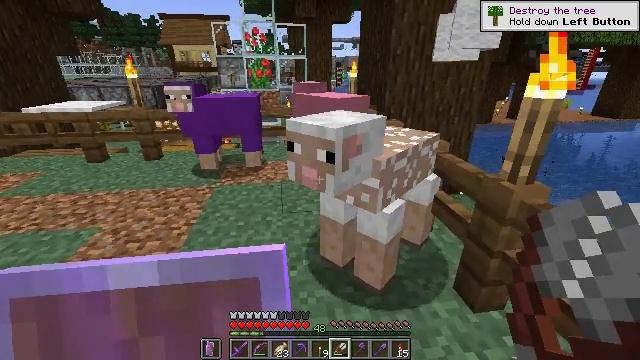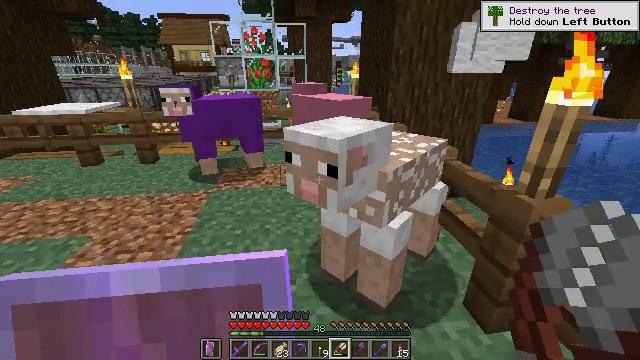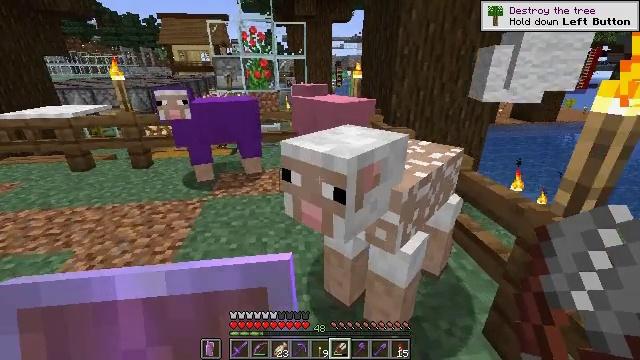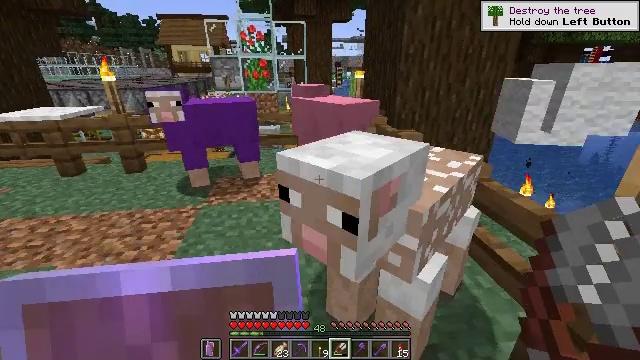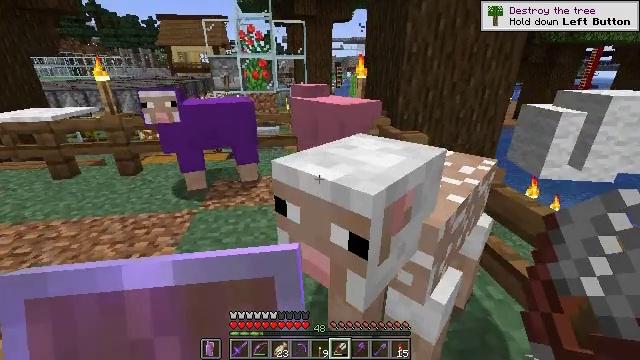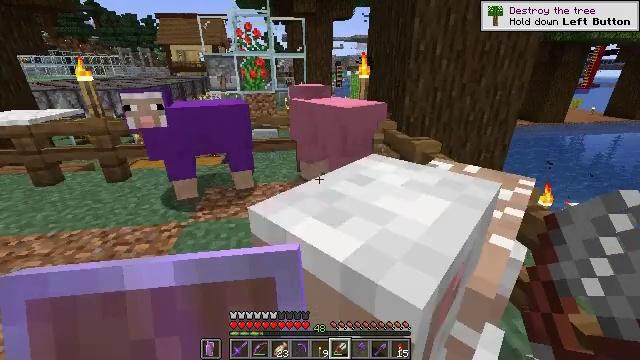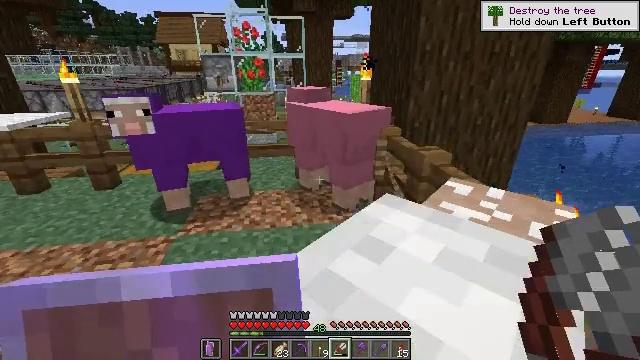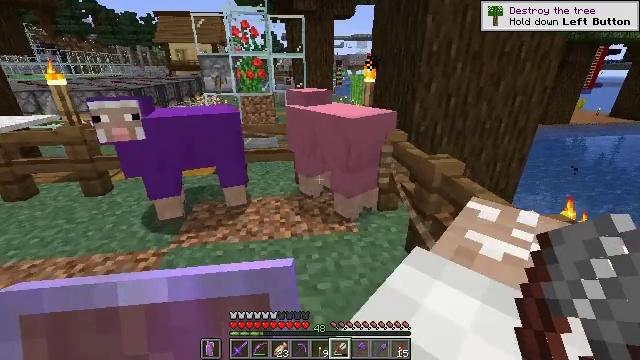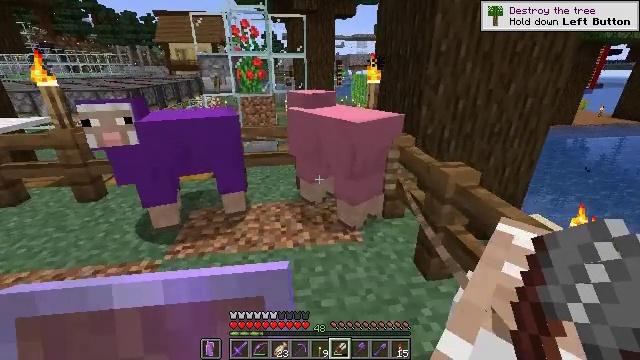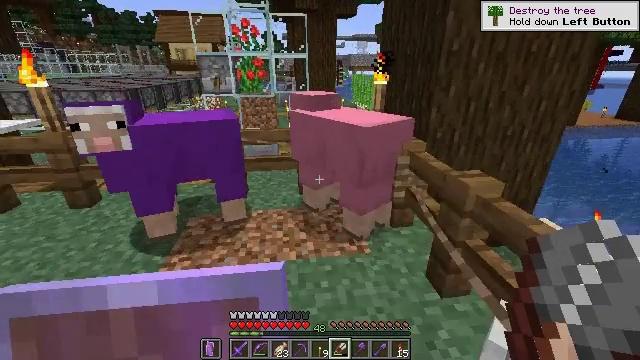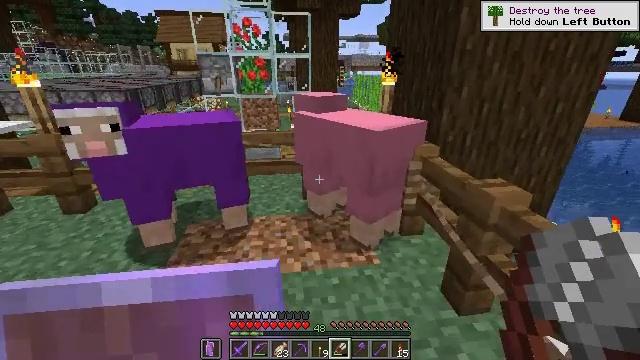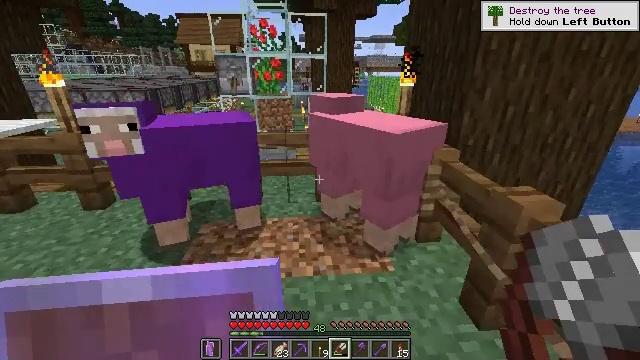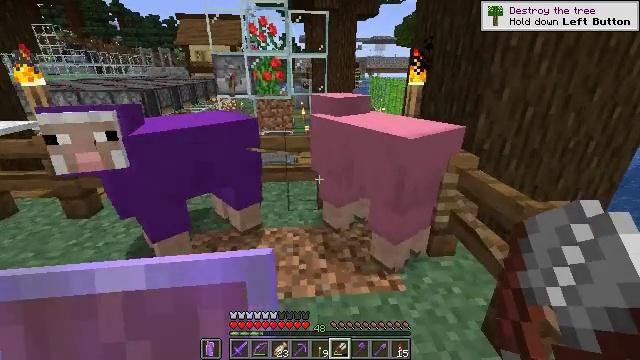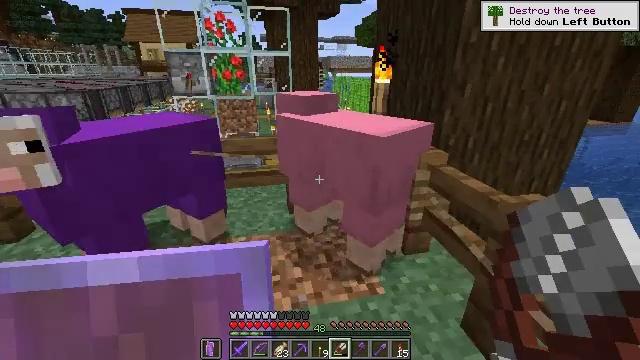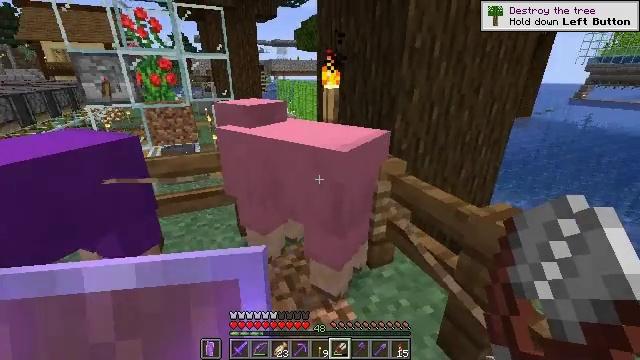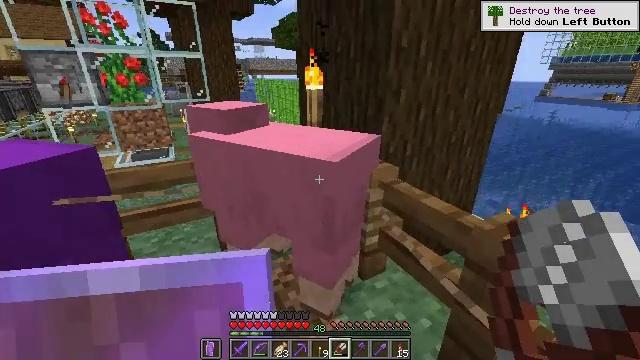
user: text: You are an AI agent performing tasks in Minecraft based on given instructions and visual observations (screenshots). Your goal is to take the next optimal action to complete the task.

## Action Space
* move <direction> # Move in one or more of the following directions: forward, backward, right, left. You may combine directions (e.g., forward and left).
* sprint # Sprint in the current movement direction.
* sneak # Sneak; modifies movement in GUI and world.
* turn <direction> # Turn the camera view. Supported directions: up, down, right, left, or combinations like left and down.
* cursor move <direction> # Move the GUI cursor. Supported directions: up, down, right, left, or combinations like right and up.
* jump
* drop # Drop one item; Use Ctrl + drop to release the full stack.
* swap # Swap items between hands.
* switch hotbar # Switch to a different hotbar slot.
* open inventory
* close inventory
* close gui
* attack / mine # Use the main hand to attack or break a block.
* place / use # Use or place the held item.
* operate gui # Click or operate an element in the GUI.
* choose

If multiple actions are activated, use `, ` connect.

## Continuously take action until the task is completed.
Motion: motion action
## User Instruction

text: craft item air
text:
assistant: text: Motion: move forward
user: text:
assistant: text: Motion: move forward
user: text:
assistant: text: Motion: move forward
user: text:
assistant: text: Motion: move forward
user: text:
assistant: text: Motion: move forward
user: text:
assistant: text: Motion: move forward
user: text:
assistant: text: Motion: move forward
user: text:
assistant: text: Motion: move forward
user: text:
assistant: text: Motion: move forward
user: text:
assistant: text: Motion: move forward
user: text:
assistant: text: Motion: move forward, turn left
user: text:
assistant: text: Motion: move forward
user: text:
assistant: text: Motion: move forward, turn right
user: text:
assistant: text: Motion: move forward, turn right
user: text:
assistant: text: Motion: turn right, use / place
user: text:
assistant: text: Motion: turn left and down, use / place
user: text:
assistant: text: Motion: turn left, use / place
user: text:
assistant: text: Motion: turn left
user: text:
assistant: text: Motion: no_op
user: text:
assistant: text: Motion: no_op
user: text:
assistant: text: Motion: no_op
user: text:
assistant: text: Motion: no_op
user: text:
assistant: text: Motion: no_op
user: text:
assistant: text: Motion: turn left
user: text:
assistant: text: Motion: turn left
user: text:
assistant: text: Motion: turn left
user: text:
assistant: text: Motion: turn left
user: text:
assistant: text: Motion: turn left
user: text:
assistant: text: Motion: turn left
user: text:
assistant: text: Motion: turn left